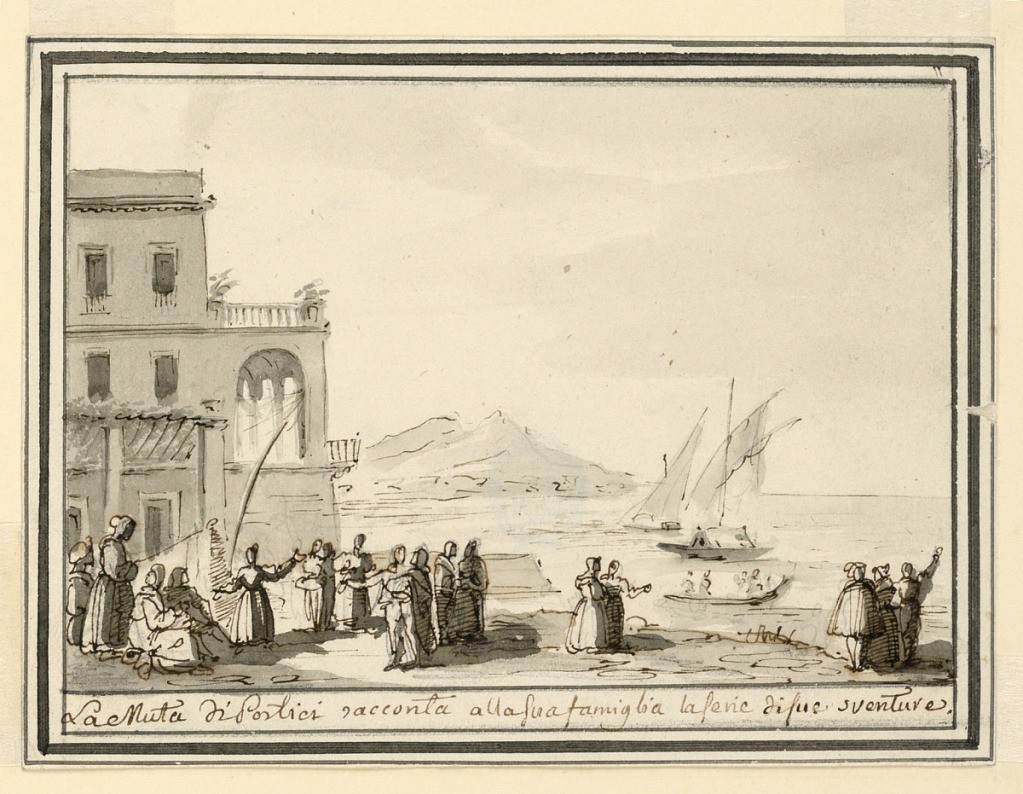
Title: Stage Design, Seaport
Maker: Pietro Narducci, Italian, active 1809 - 1841
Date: after 1828
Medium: Pen and bistre ink, brush and sepia wash on paper
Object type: Drawing
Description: Horizontal rectangle. Seaport with many figures in foreground, boats approaching shore in background, building at left.